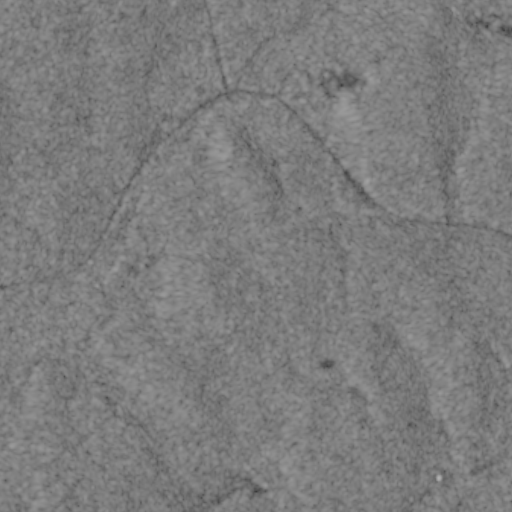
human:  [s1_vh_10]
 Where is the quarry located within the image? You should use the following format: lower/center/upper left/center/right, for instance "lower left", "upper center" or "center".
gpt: The quarry is located in the upper right of the image.
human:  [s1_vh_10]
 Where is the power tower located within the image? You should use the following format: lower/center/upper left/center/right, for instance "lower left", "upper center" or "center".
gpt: There is no power tower in the image.

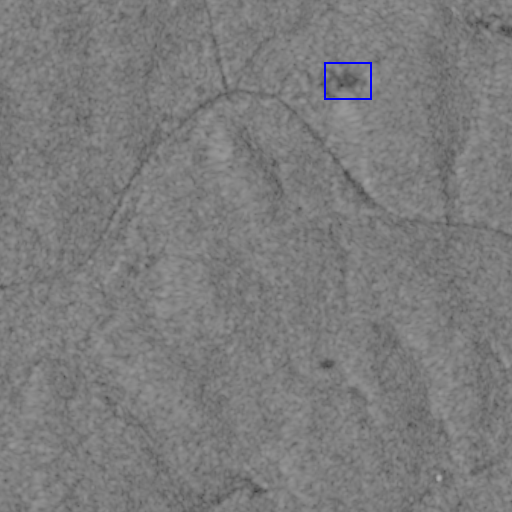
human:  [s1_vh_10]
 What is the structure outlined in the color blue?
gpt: The structure outlined in blue is a quarry.
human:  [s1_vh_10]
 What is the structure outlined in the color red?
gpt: There is no red outline.